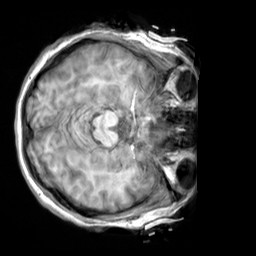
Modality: T1w
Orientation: axial
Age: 20
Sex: female
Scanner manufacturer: siemens
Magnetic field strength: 3 T
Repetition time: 2.3 s
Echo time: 0.00303 s